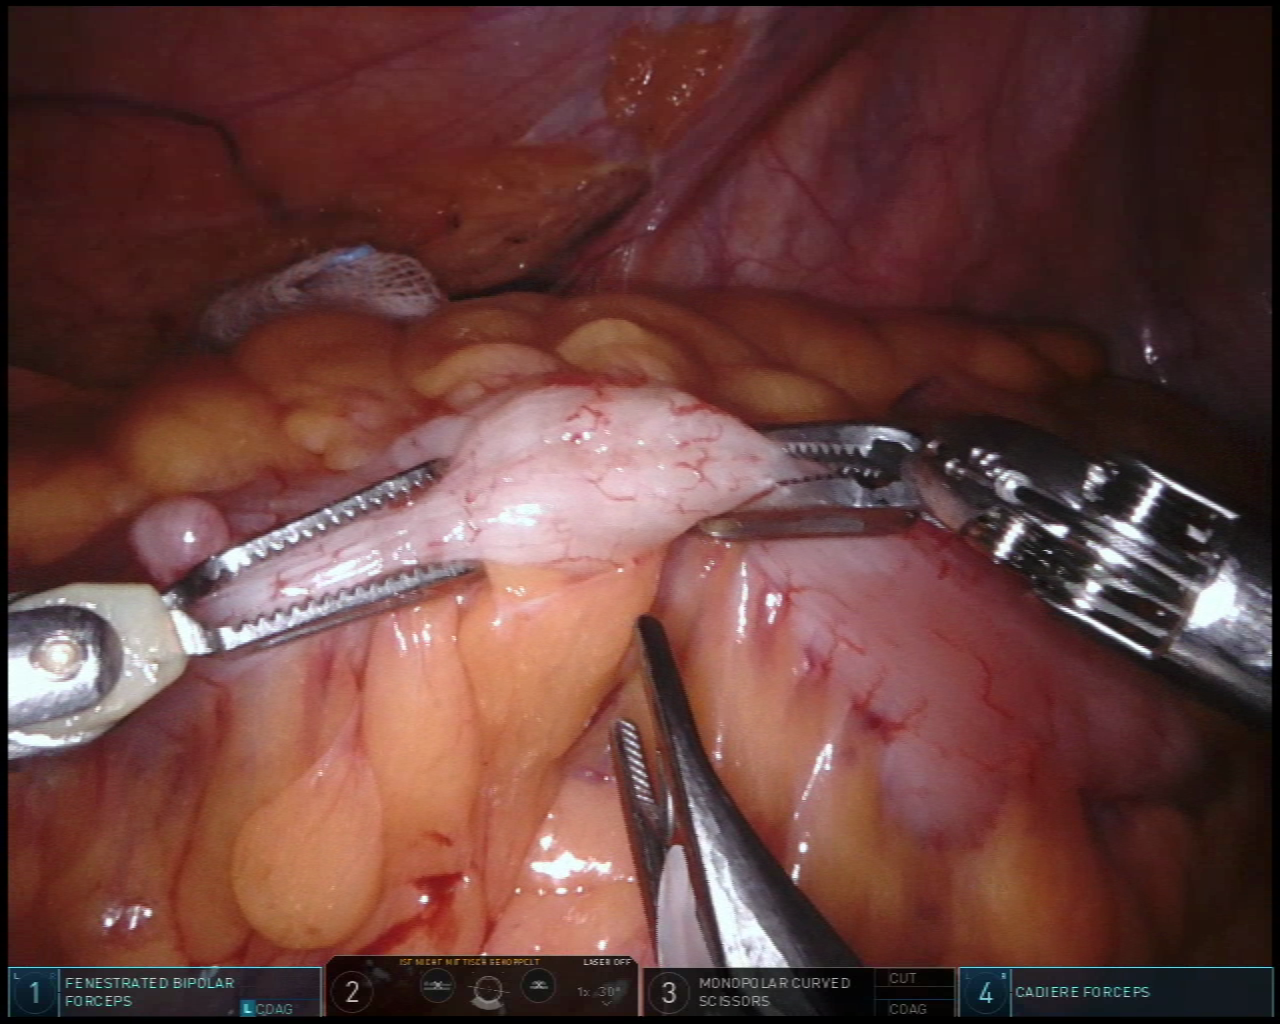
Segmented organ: colon
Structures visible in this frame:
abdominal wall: yes
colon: yes
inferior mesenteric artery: no
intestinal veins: no
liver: no
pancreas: no
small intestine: no
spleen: no
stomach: no
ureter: no
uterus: no
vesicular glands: no